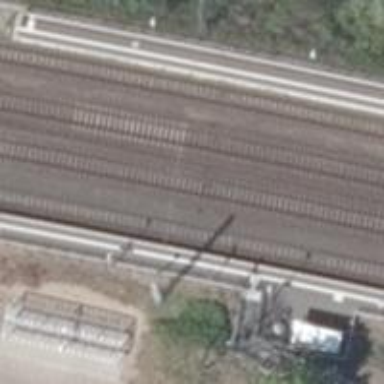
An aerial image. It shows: Railway signal.